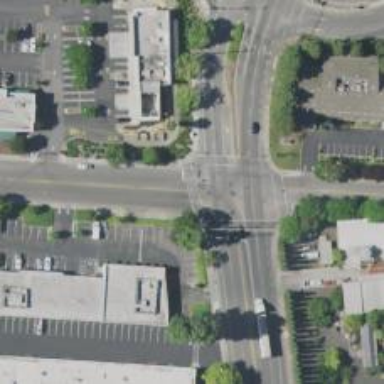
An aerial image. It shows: Crossing road.